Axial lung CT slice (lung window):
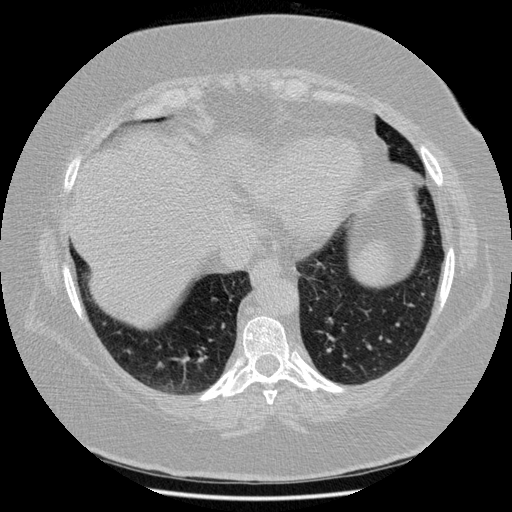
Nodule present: no